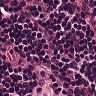
Metastatic tissue present: no